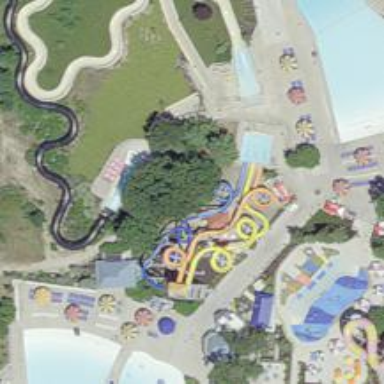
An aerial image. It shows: Water slide attraction.